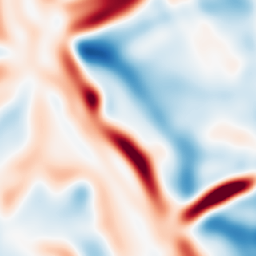
Category: multiscale
Decomposition family: log
Decomposition parameters: sigma: 10
Upsampling method: nearest
Upsampling parameters: scale: 8
Upsampling scale: 8